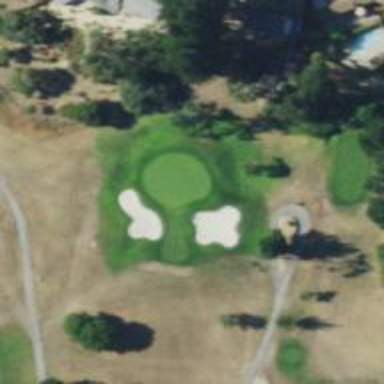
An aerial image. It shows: View of golf hole.